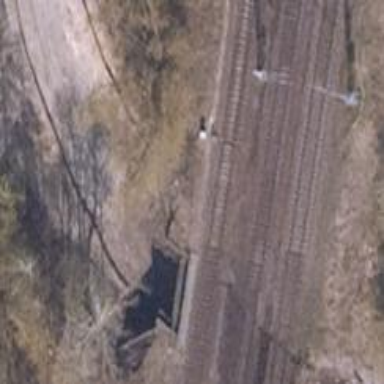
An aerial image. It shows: Railway yard with bridge over the rail.